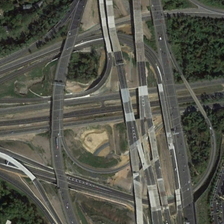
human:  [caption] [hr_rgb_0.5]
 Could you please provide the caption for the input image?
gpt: many green trees are near a complicated viaduct .

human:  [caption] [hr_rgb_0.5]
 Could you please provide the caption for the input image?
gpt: many green trees are near a complicated viaduct .

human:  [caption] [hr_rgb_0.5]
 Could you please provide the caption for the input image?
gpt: many green trees are near a complicated viaduct .

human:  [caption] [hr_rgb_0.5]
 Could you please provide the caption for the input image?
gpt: many green trees are near a complicated viaduct .

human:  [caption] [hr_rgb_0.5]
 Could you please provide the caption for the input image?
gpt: many green trees are near a complicated viaduct .